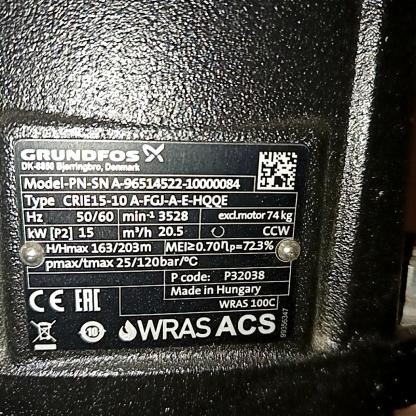
Klasa: tabliczka-znamionowa